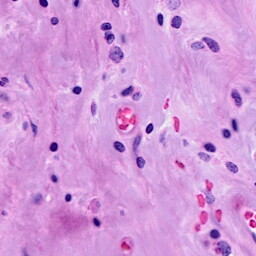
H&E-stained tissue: Breast